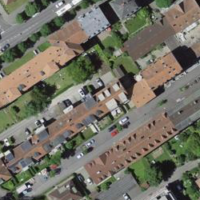
EUNIS habitat code: 54
Species observed at this site:
Corylus avellana
Cydonia oblonga